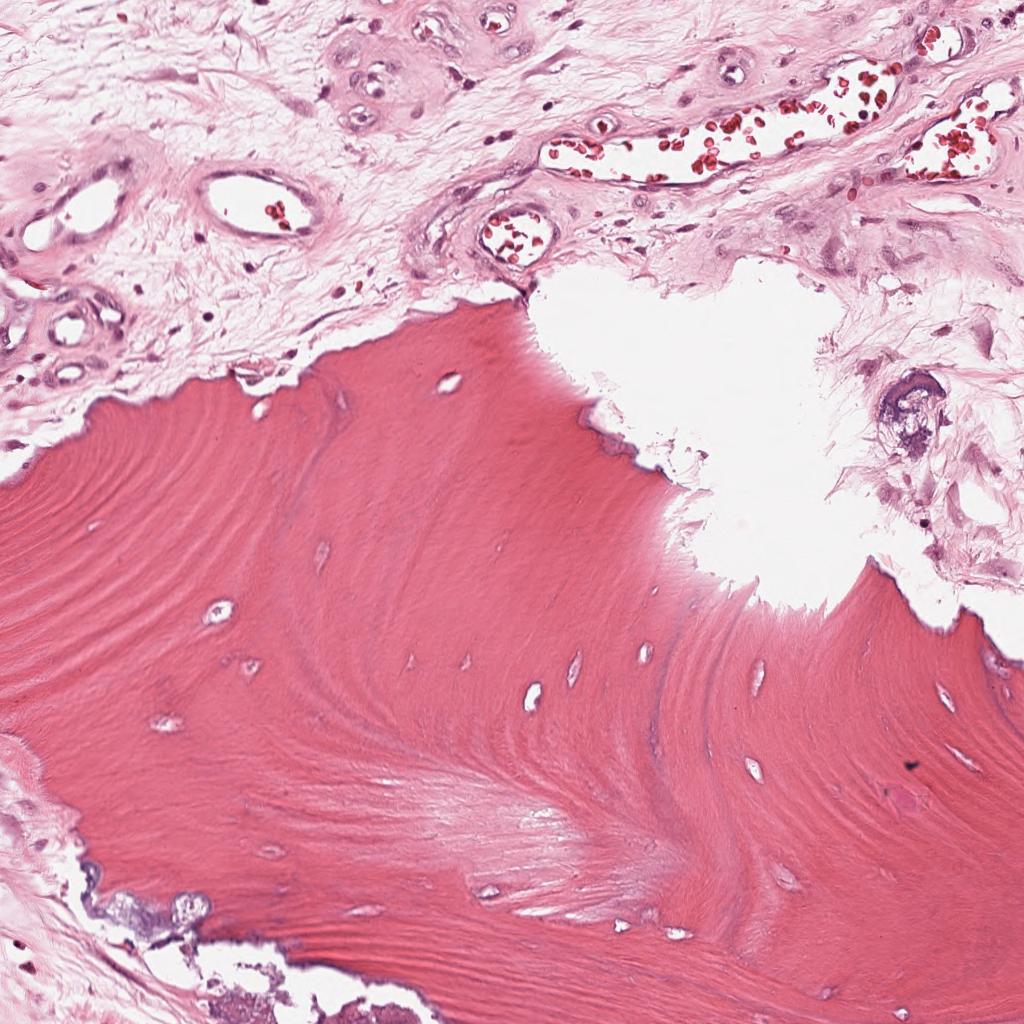
Label: Non-Viable-Tumor